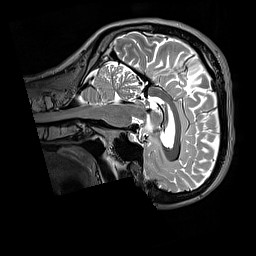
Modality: T2w
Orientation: sagittal
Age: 33
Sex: female
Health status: healthy
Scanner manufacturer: siemens
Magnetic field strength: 3 T
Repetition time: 3.2 s
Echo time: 0.568 s